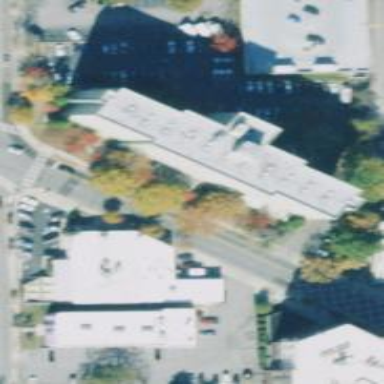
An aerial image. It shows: Building.